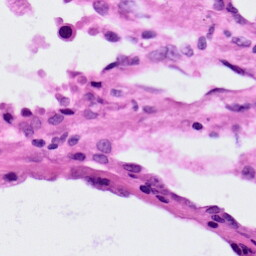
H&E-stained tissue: Lung